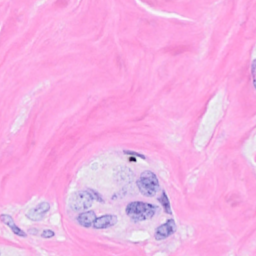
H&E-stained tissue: Breast